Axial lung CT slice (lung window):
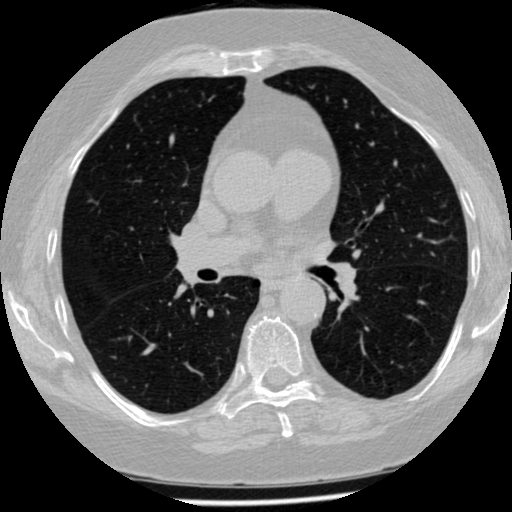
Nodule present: no